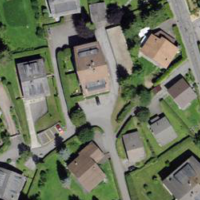
EUNIS habitat code: 55
Species observed at this site:
Sorbus aucuparia